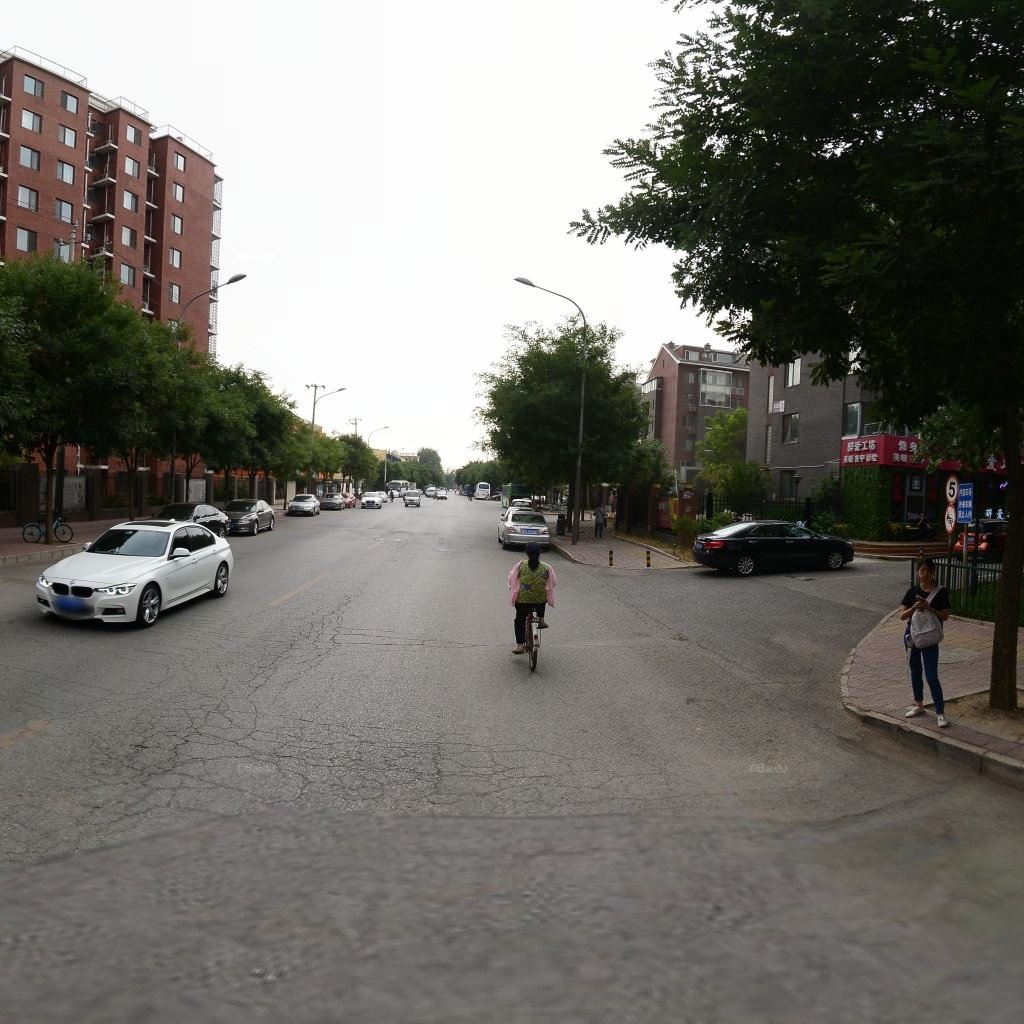
Region: Haidian
Road damage annotations: alligator crack, longitudinal crack, manhole cover, manhole cover, transverse crack